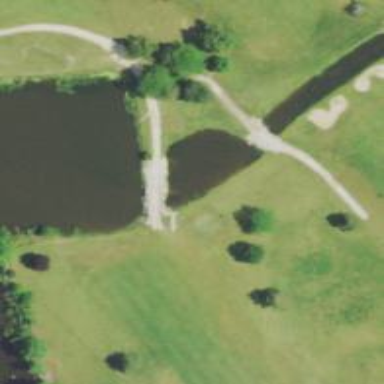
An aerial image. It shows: Path bridge crossing golf cartpath.